Interaction volume radius: 5 \u00c5
Interaction volume height: 10 \u00c5
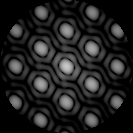
Disorder parameter: 0.002968